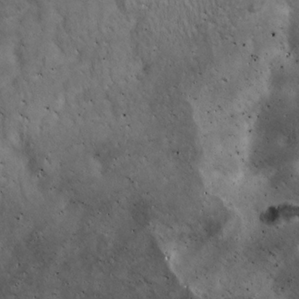
Label: non_frost